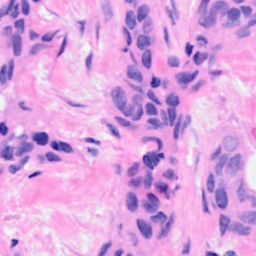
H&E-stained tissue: Breast